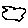
Label: cloud